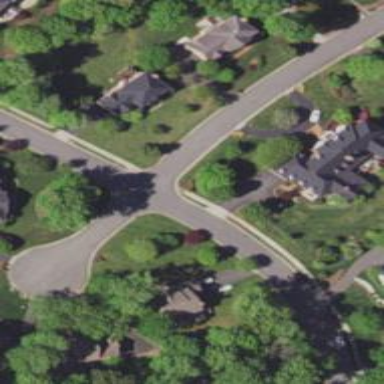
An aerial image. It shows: Neighborhood.